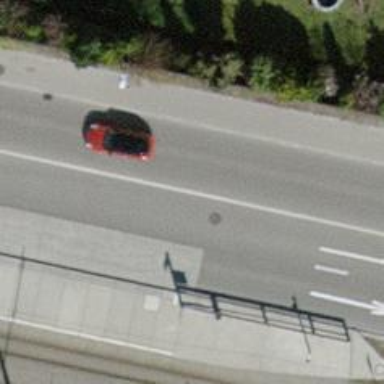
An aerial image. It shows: Bus stop with designated public transport stop position.